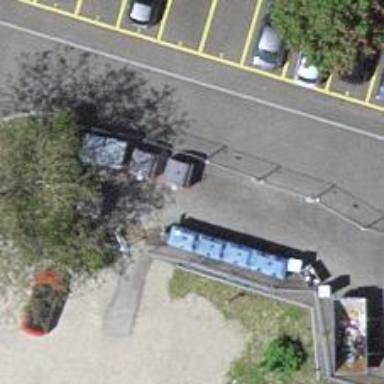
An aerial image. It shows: Recycling container for recycling.